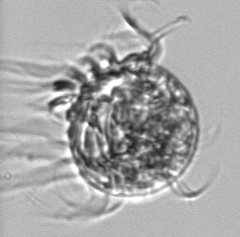
Label: Pelagostrobilidium